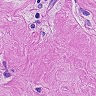
Metastatic tissue present: yes